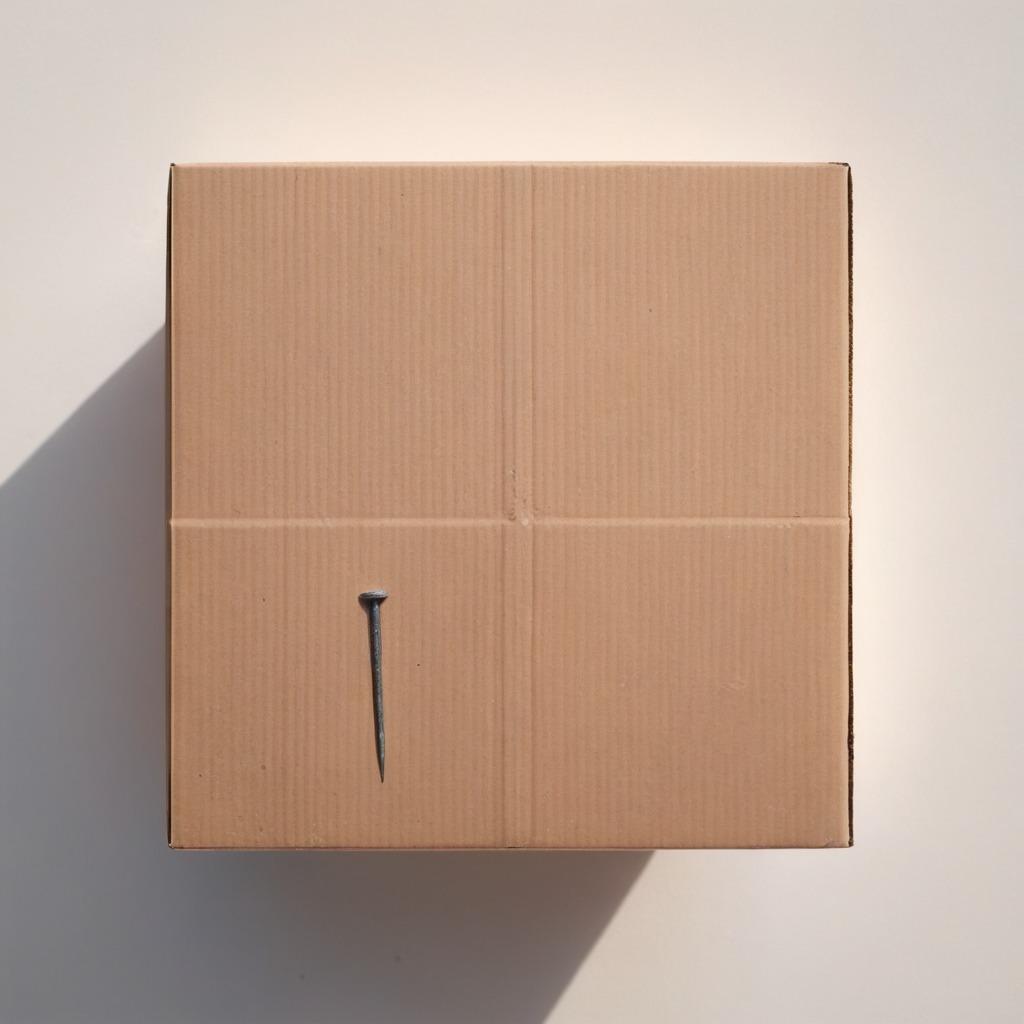
An iron nail is lying on a clean dry cardboard box surface in an outdoor workshop during daytime bright natural light soft shadows slightly creased but